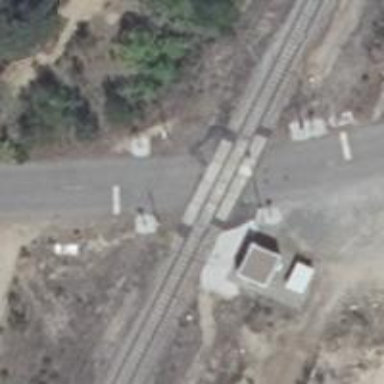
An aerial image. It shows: Railway with electrified contact lines.